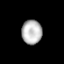
Tissue: prostate
Cell type: T cells
Senescence score: 0.3495
Nuclear area (px): 482
Mean DAPI intensity: 184.052